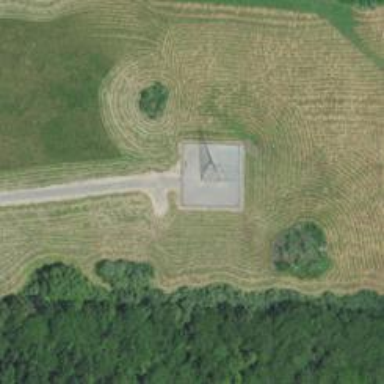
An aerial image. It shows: Communication mast tower.